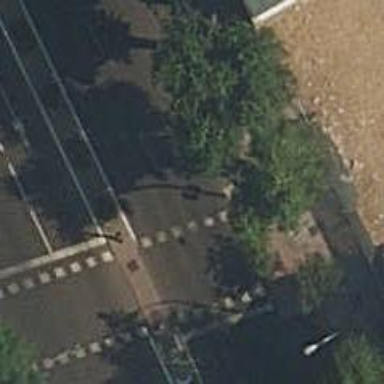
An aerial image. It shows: Road with traffic signals at crossing.